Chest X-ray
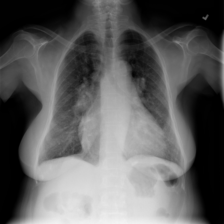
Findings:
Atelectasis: negative
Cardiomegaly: positive
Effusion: negative
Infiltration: negative
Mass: negative
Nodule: negative
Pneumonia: negative
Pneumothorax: negative
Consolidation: negative
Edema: negative
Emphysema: negative
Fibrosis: negative
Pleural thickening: negative
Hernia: negative